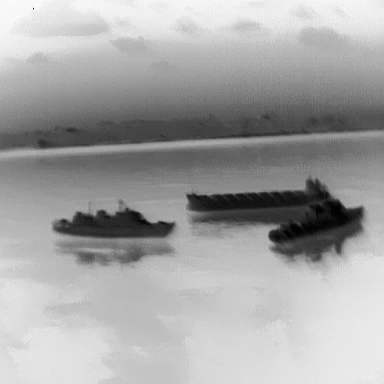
There are three objects shown in the infrared image, including two warships, and a liner.